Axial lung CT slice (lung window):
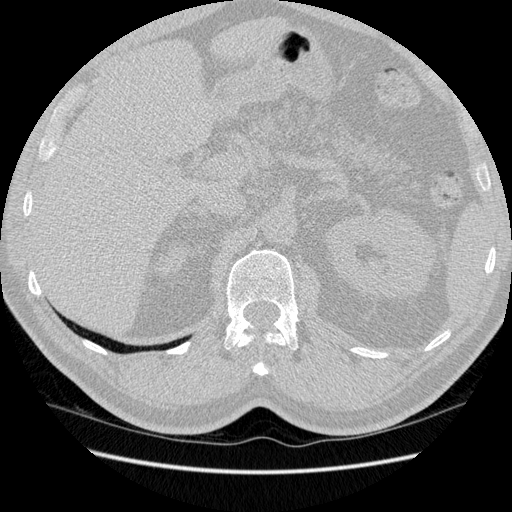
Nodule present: no